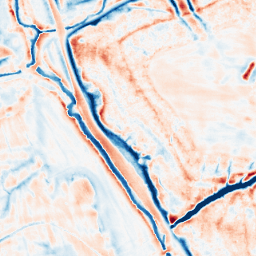
Category: edge_preserving
Decomposition family: bilateral
Decomposition parameters: d: 21
sigma_color: 25
sigma_space: 50
Upsampling method: sinc_blackman
Upsampling parameters: scale: 2
kernel_size: 4
Upsampling scale: 2